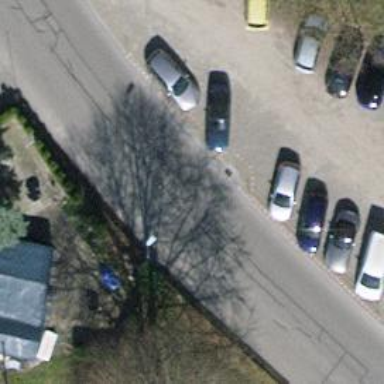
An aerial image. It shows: Smooth asphalt road in residential area.